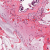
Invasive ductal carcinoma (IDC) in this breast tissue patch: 0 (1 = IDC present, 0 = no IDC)